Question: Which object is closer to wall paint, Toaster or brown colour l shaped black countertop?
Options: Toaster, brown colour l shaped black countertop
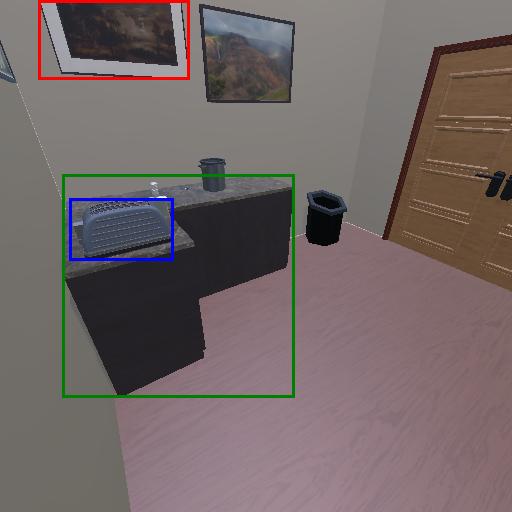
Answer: Toaster